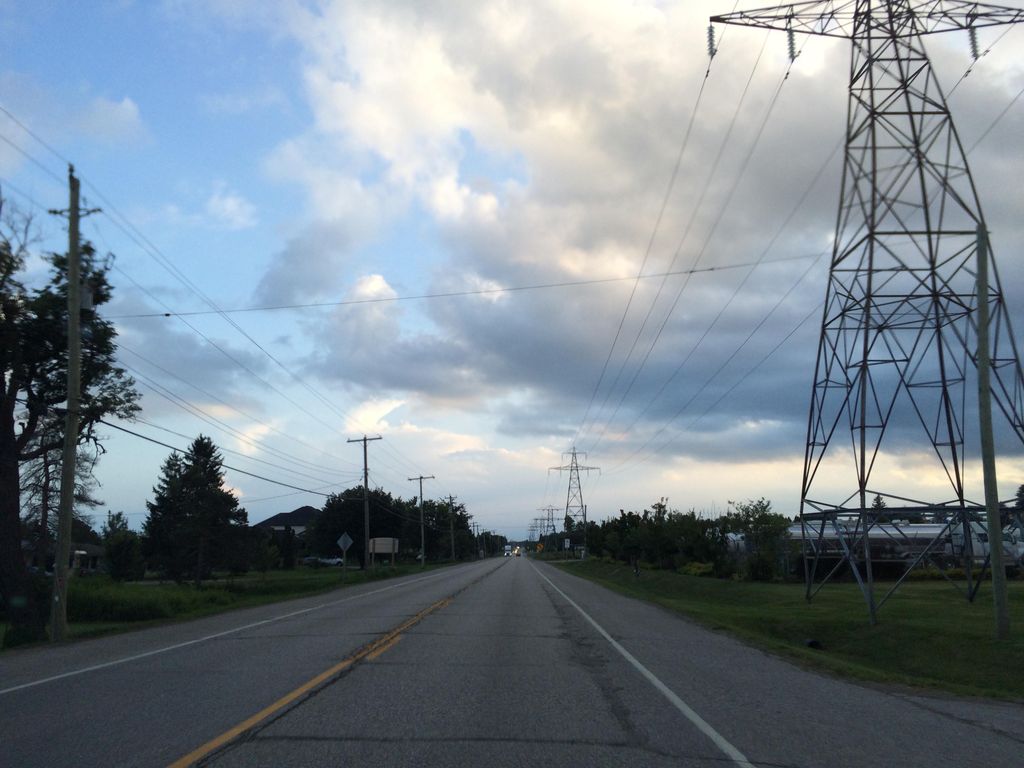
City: kitchener-waterloo